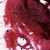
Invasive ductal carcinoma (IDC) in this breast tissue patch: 0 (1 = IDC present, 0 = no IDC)